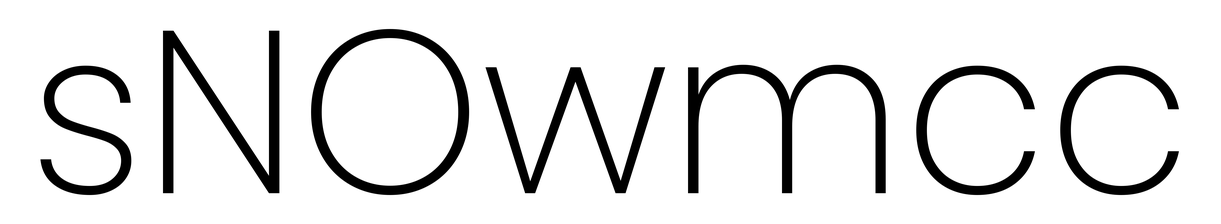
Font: Poppins-ExtraLight